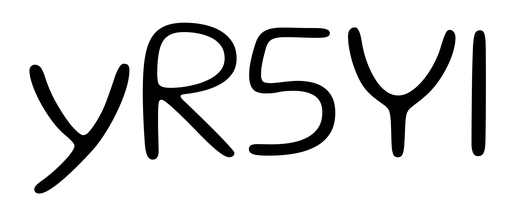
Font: Gluten_ExtraLight